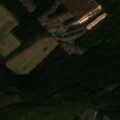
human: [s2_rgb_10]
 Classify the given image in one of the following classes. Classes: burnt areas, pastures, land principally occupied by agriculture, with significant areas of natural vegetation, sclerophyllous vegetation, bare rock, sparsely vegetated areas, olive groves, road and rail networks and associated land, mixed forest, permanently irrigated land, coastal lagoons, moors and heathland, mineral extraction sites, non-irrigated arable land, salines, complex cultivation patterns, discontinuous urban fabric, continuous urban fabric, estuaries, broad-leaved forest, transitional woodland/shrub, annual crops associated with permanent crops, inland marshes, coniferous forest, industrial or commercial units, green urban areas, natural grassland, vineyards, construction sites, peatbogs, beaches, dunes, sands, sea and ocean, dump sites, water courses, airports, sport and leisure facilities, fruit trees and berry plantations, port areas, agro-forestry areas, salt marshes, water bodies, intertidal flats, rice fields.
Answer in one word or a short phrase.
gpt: non-irrigated arable land, coniferous forest, mixed forest, transitional woodland/shrub